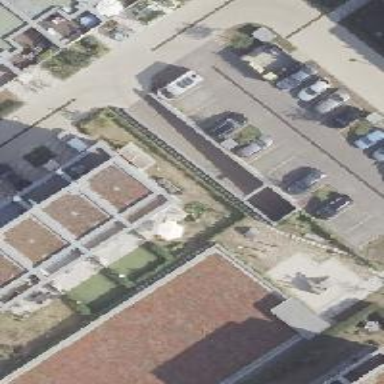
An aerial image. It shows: Parking entrance.